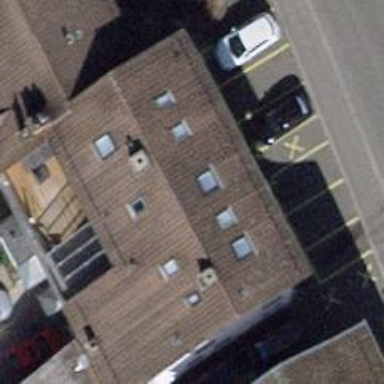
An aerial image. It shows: Restaurant.